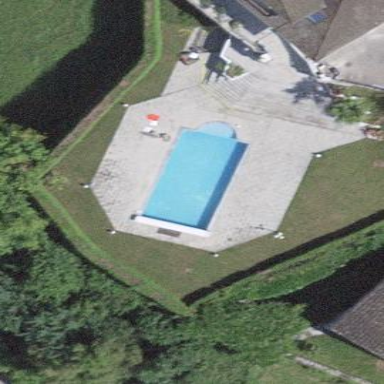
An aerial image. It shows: Swimming pool located in leisure land.